Question: I have the following image:

I need the proper gradient that can make this work but being new to css I can't figure it out.
Some colors I've tried playing with are:
6FBFC5
66BAC0
2F9BA3
i also used this tool: <URL>
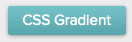
Answer: This should be pretty accurate:
'''
background: #6ec0c7; /* Old browsers */
background: -moz-linear-gradient(top, #6ec0c7 0%, #62b5bc 50%, #58a9b1 99%); /* FF3.6+ */
background: -webkit-gradient(linear, left top, left bottom, color-stop(0%,#6ec0c7), color-stop(50%,#62b5bc), color-stop(99%,#58a9b1)); /* Chrome,Safari4+ */
background: -webkit-linear-gradient(top, #6ec0c7 0%,#62b5bc 50%,#58a9b1 99%); /* Chrome10+,Safari5.1+ */
background: -o-linear-gradient(top, #6ec0c7 0%,#62b5bc 50%,#58a9b1 99%); /* Opera 11.10+ */
background: -ms-linear-gradient(top, #6ec0c7 0%,#62b5bc 50%,#58a9b1 99%); /* IE10+ */
background: linear-gradient(to bottom, #6ec0c7 0%,#62b5bc 50%,#58a9b1 99%); /* W3C */
filter: progid:DXImageTransform.Microsoft.gradient( startColorstr='#6ec0c7', endColorstr='#58a9b1',GradientType=0 ); /* IE6-9 */
'''
It uses 3 colour points from the original image. Without knowing the exact starting point and how many different single colours make up the above it is very difficult to recreate a 100% match. You shouldn't be able to tell the difference from the yours and mine by eye